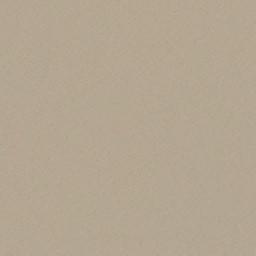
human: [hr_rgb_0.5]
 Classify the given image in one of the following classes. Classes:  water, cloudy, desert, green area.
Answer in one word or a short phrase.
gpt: desert